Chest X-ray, PA view. Patient: 26 years old, sex M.
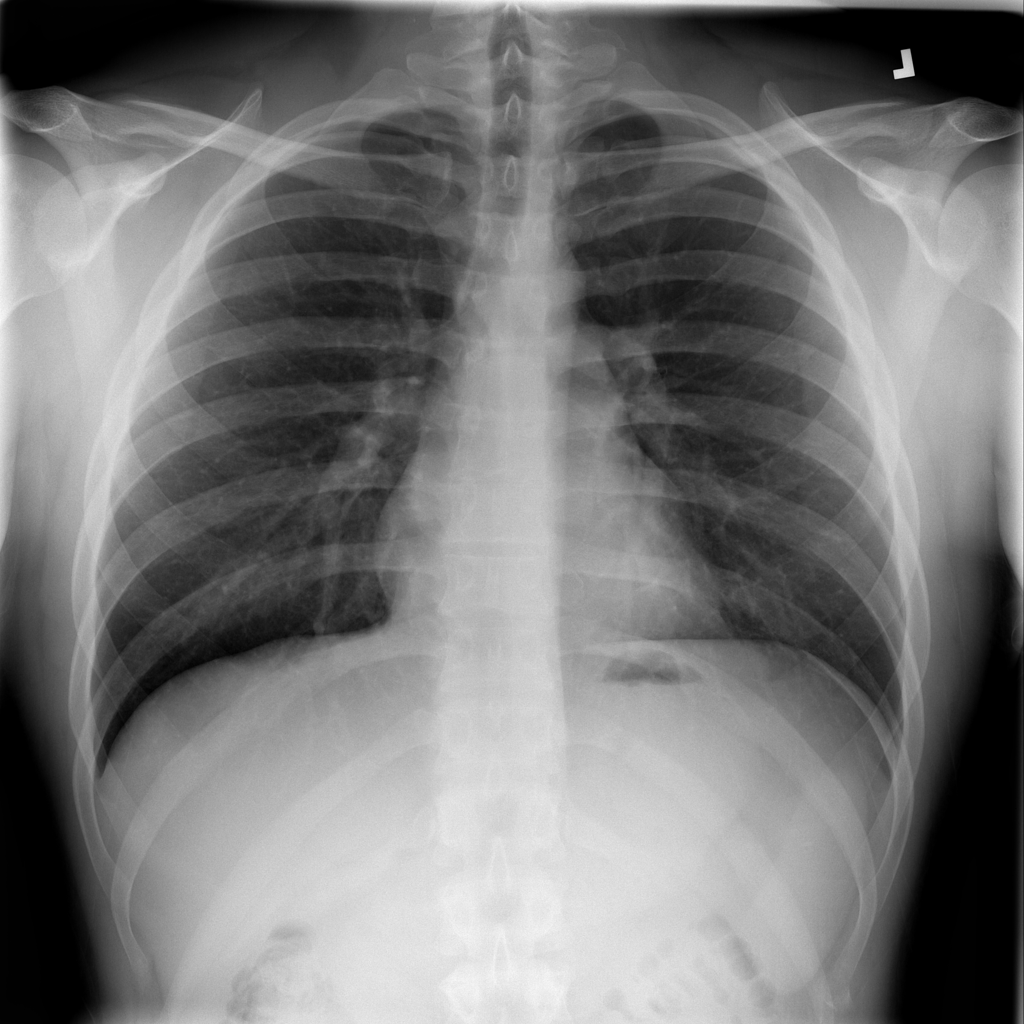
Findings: No Finding